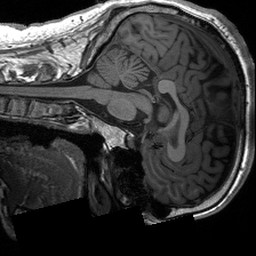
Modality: T1w
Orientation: sagittal
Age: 32
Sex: male
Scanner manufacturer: siemens
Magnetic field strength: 3 T
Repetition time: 2.3 s
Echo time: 0.00233 s